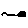
Label: car